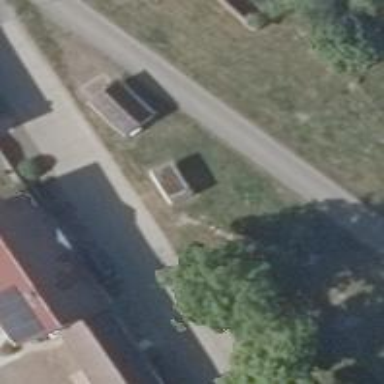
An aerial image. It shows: Power substation.